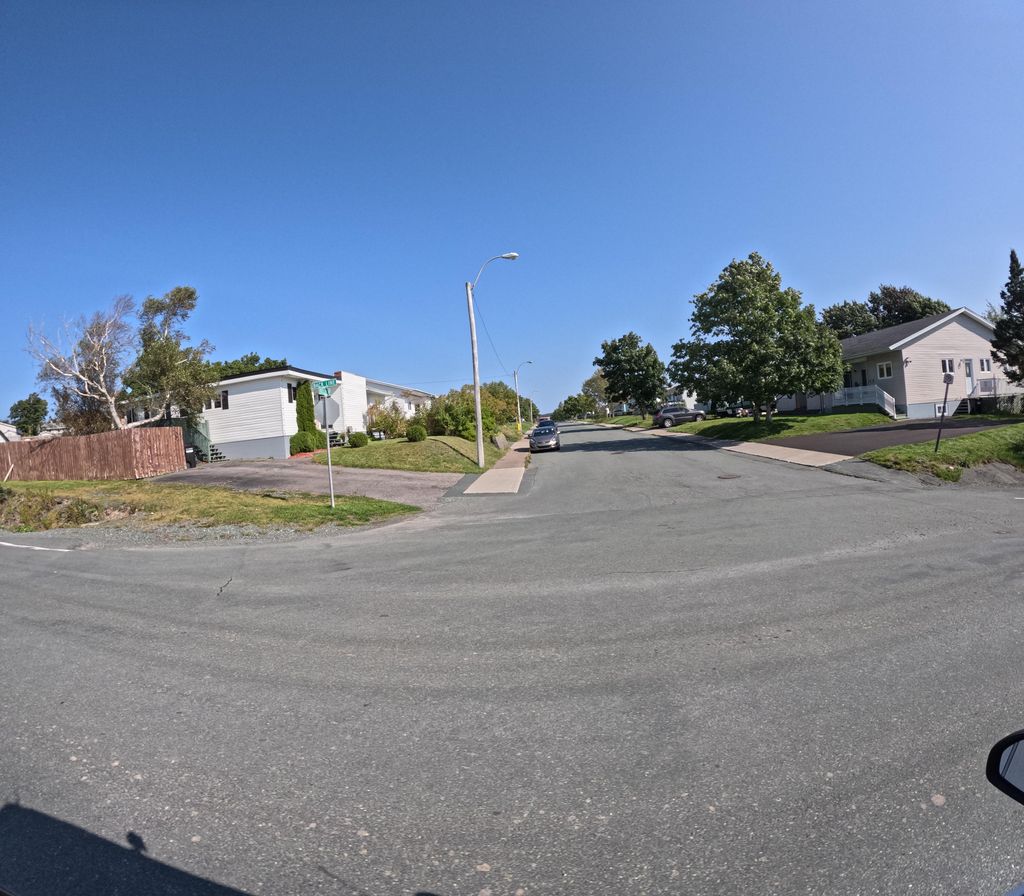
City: st_johns